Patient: sex M, age 64
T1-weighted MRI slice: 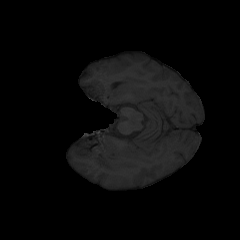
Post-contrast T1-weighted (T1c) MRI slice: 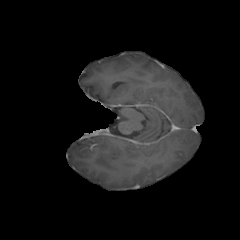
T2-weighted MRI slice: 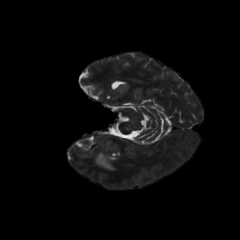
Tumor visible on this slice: yes
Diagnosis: Astrocytoma, IDH-mutant
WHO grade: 3